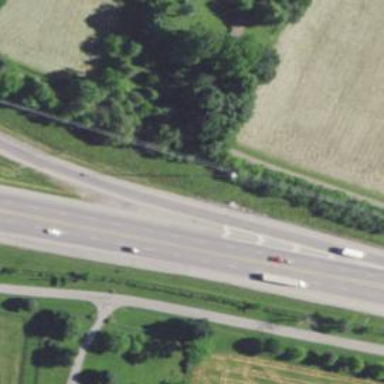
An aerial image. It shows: Trunk highway.